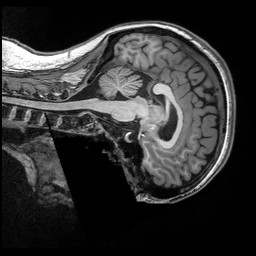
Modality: T1w
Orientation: sagittal
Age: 18
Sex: female
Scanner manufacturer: siemens
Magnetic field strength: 3 T
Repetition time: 2.5 s
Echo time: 0.00343 s